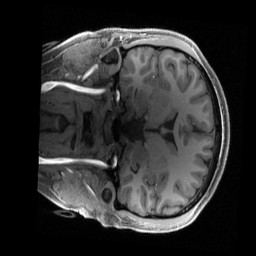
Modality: T1w
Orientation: coronal
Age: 25
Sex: male
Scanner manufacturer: siemens
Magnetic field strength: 3 T
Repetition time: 2.4 s
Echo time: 0.00222 s